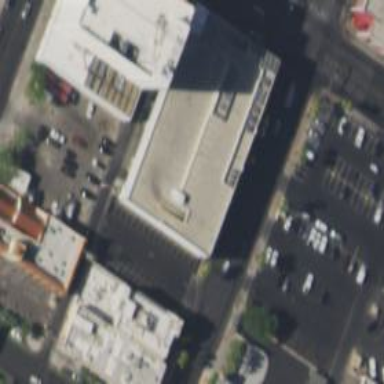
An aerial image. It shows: Building with parking garage.